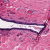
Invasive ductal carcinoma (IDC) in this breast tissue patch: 0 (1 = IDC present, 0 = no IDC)